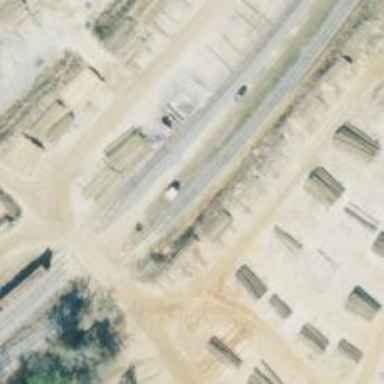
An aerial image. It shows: Railway for transporting lumber.